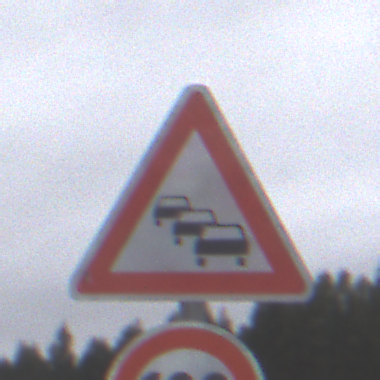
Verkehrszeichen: Stau
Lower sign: Geschwindigkeit130
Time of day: Midday
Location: Outdoor (Nature)
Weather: Overcast
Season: NotSpecified
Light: Natural